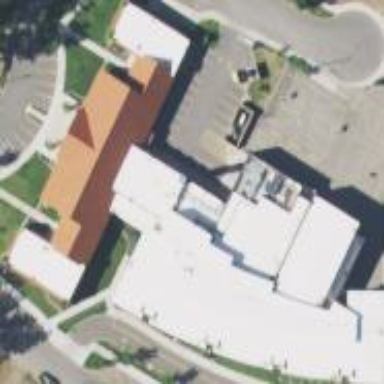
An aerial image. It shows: School building.